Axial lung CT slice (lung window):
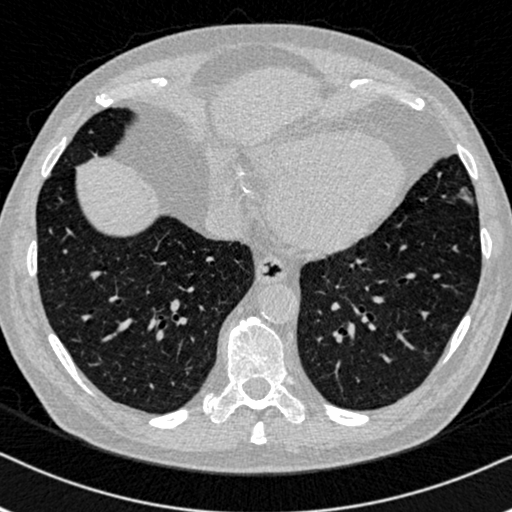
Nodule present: no